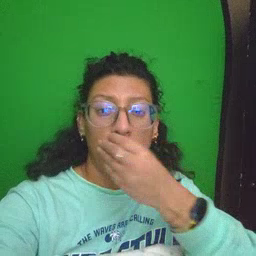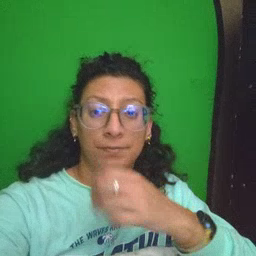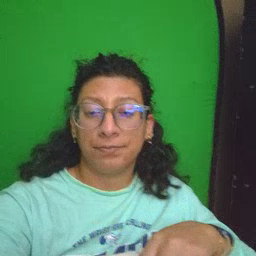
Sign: flower